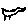
Label: bird